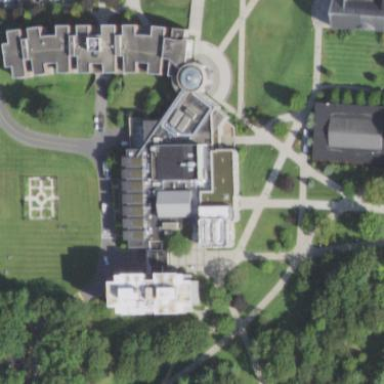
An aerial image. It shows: University building.